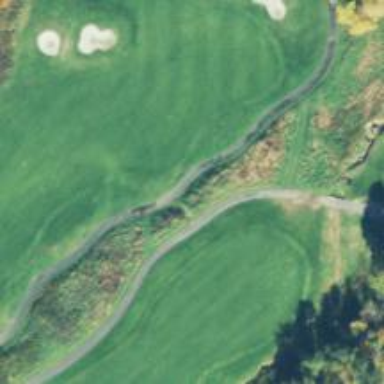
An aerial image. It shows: Service road designated as golf cart path.